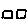
Label: square